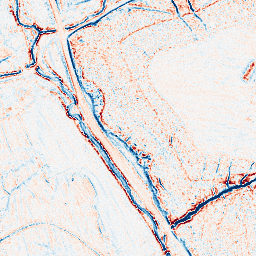
Category: edge_preserving
Decomposition family: anisotropic_diffusion
Decomposition parameters: iterations: 20
kappa: 100
gamma: 0.05
Upsampling method: quintic
Upsampling parameters: scale: 2
Upsampling scale: 2